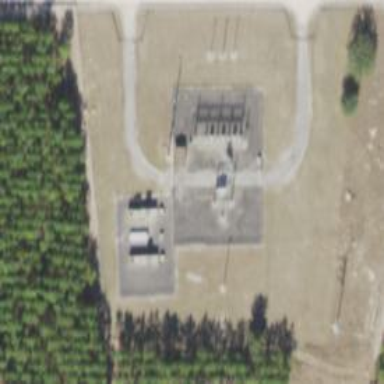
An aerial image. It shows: Generator for power supply.